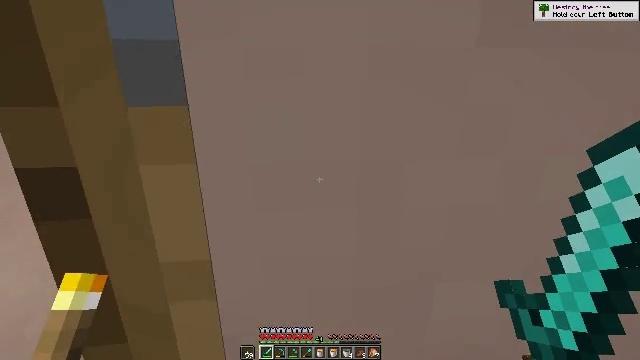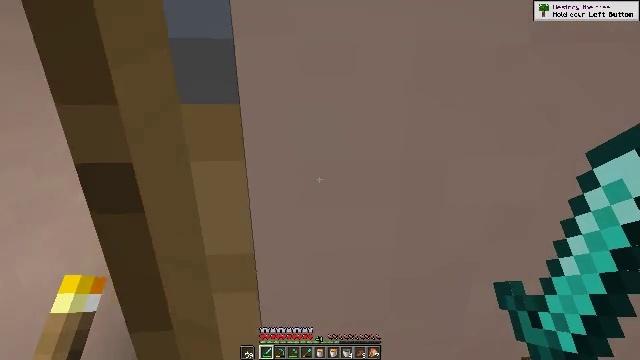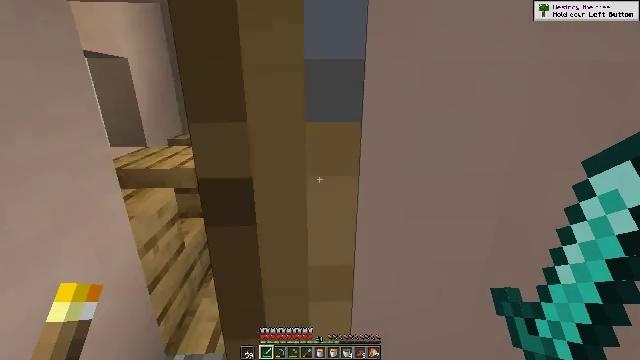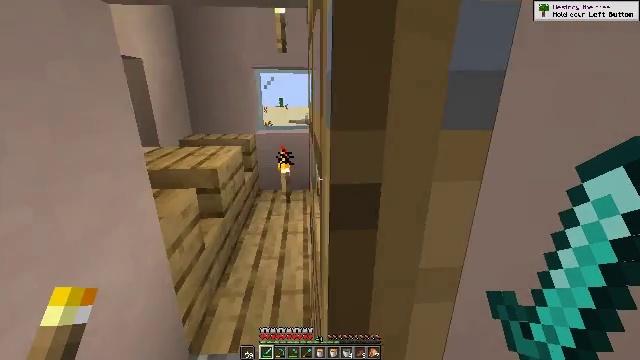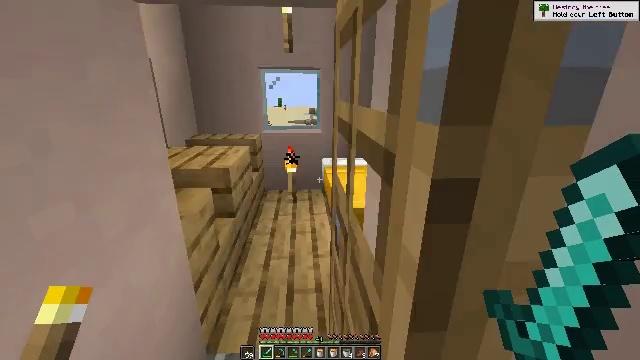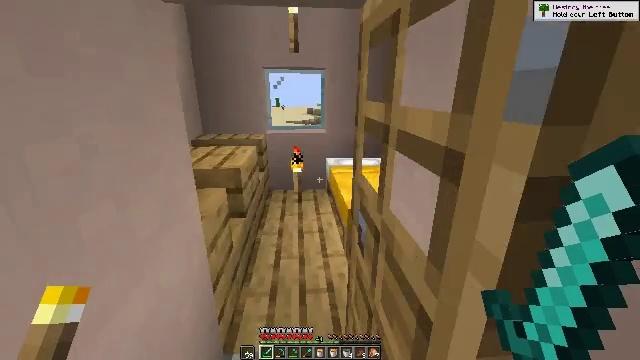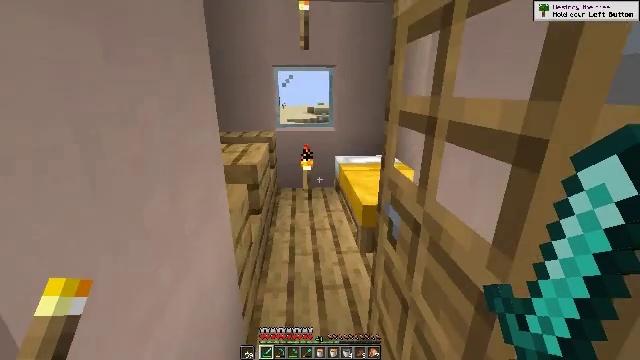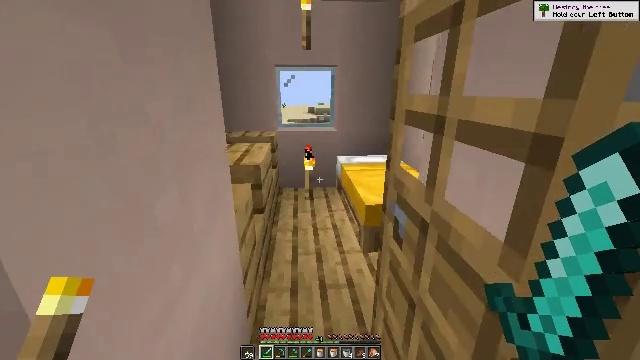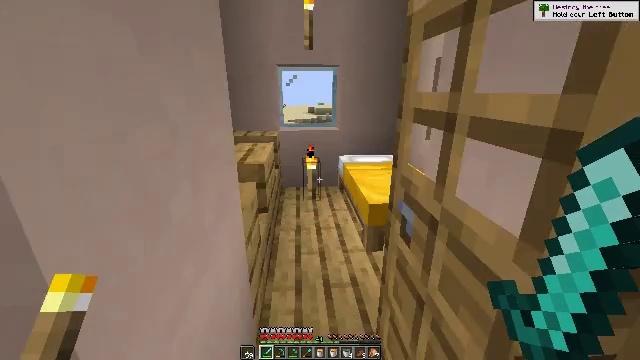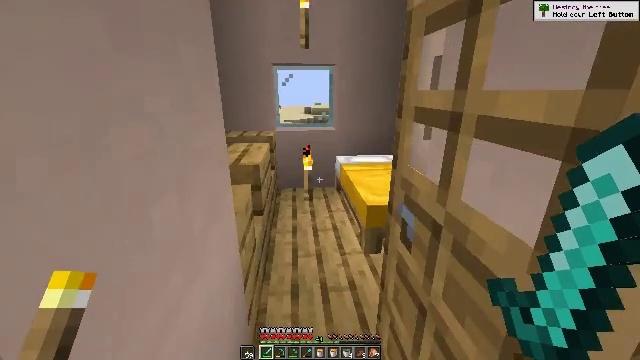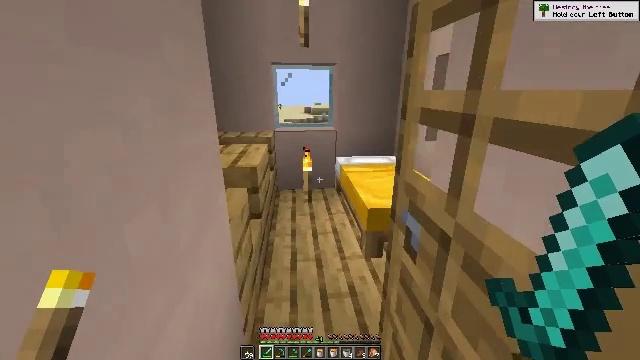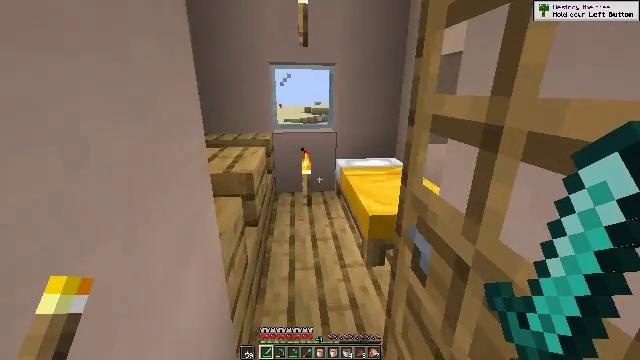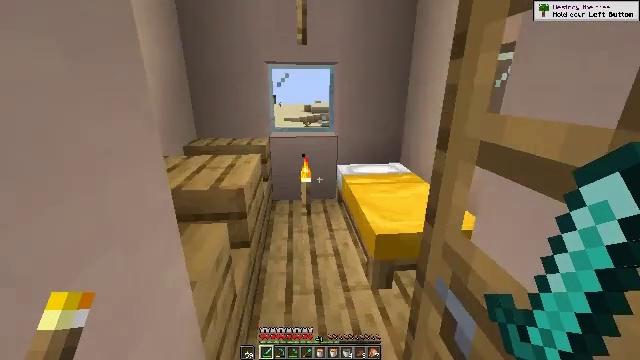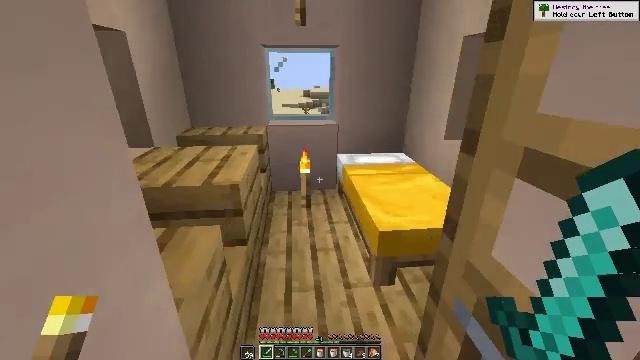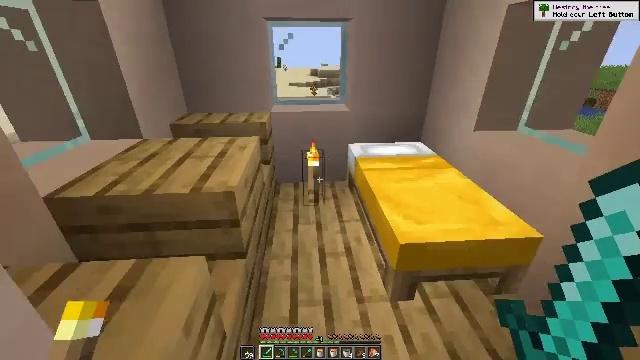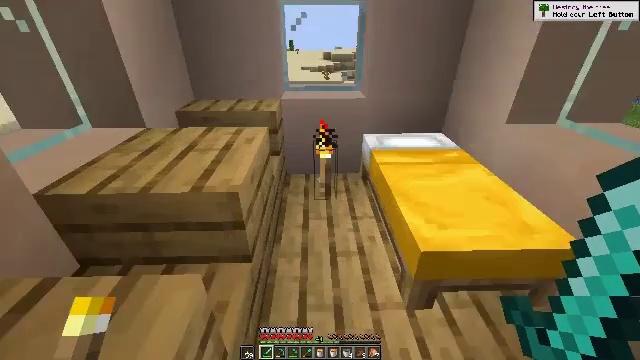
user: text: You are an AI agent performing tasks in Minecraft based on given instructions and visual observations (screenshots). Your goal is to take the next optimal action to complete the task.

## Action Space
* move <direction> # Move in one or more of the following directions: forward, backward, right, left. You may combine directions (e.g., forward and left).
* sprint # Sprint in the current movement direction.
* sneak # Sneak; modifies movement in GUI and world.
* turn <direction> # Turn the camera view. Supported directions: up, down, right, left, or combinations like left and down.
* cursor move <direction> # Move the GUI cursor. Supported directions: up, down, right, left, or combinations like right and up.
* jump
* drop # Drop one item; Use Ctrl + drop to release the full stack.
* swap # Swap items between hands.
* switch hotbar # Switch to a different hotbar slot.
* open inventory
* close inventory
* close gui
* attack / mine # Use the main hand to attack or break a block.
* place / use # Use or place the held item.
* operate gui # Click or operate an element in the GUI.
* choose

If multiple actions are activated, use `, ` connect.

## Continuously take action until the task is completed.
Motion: motion action
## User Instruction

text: Break the torch to collect it.
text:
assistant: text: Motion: move left, turn left and down
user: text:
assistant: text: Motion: move left
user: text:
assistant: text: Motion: move left
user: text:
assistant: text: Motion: move left
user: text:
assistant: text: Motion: no_op
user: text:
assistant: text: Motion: no_op
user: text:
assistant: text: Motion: no_op
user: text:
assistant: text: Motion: no_op
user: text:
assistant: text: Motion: move forward
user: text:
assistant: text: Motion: move forward
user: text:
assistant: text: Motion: move forward
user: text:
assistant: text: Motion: move forward
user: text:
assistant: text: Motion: move forward, turn down
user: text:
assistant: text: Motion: move forward, turn left and down
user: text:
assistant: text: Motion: move forward, turn left and down
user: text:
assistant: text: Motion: move forward, turn down
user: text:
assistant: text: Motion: move forward
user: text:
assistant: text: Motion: move forward, attack / mine
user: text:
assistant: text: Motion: move forward, attack / mine
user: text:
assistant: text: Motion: move forward, turn right and down, attack / mine
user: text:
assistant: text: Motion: move forward, turn right and down
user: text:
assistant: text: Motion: move forward, turn right and down
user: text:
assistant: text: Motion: move forward, turn right and down
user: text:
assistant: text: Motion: no_op